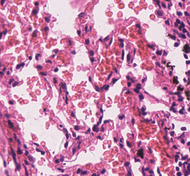
Tumor epithelial tissue: no
Tumor-associated stroma tissue: no
Normal tissue: yes